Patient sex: M
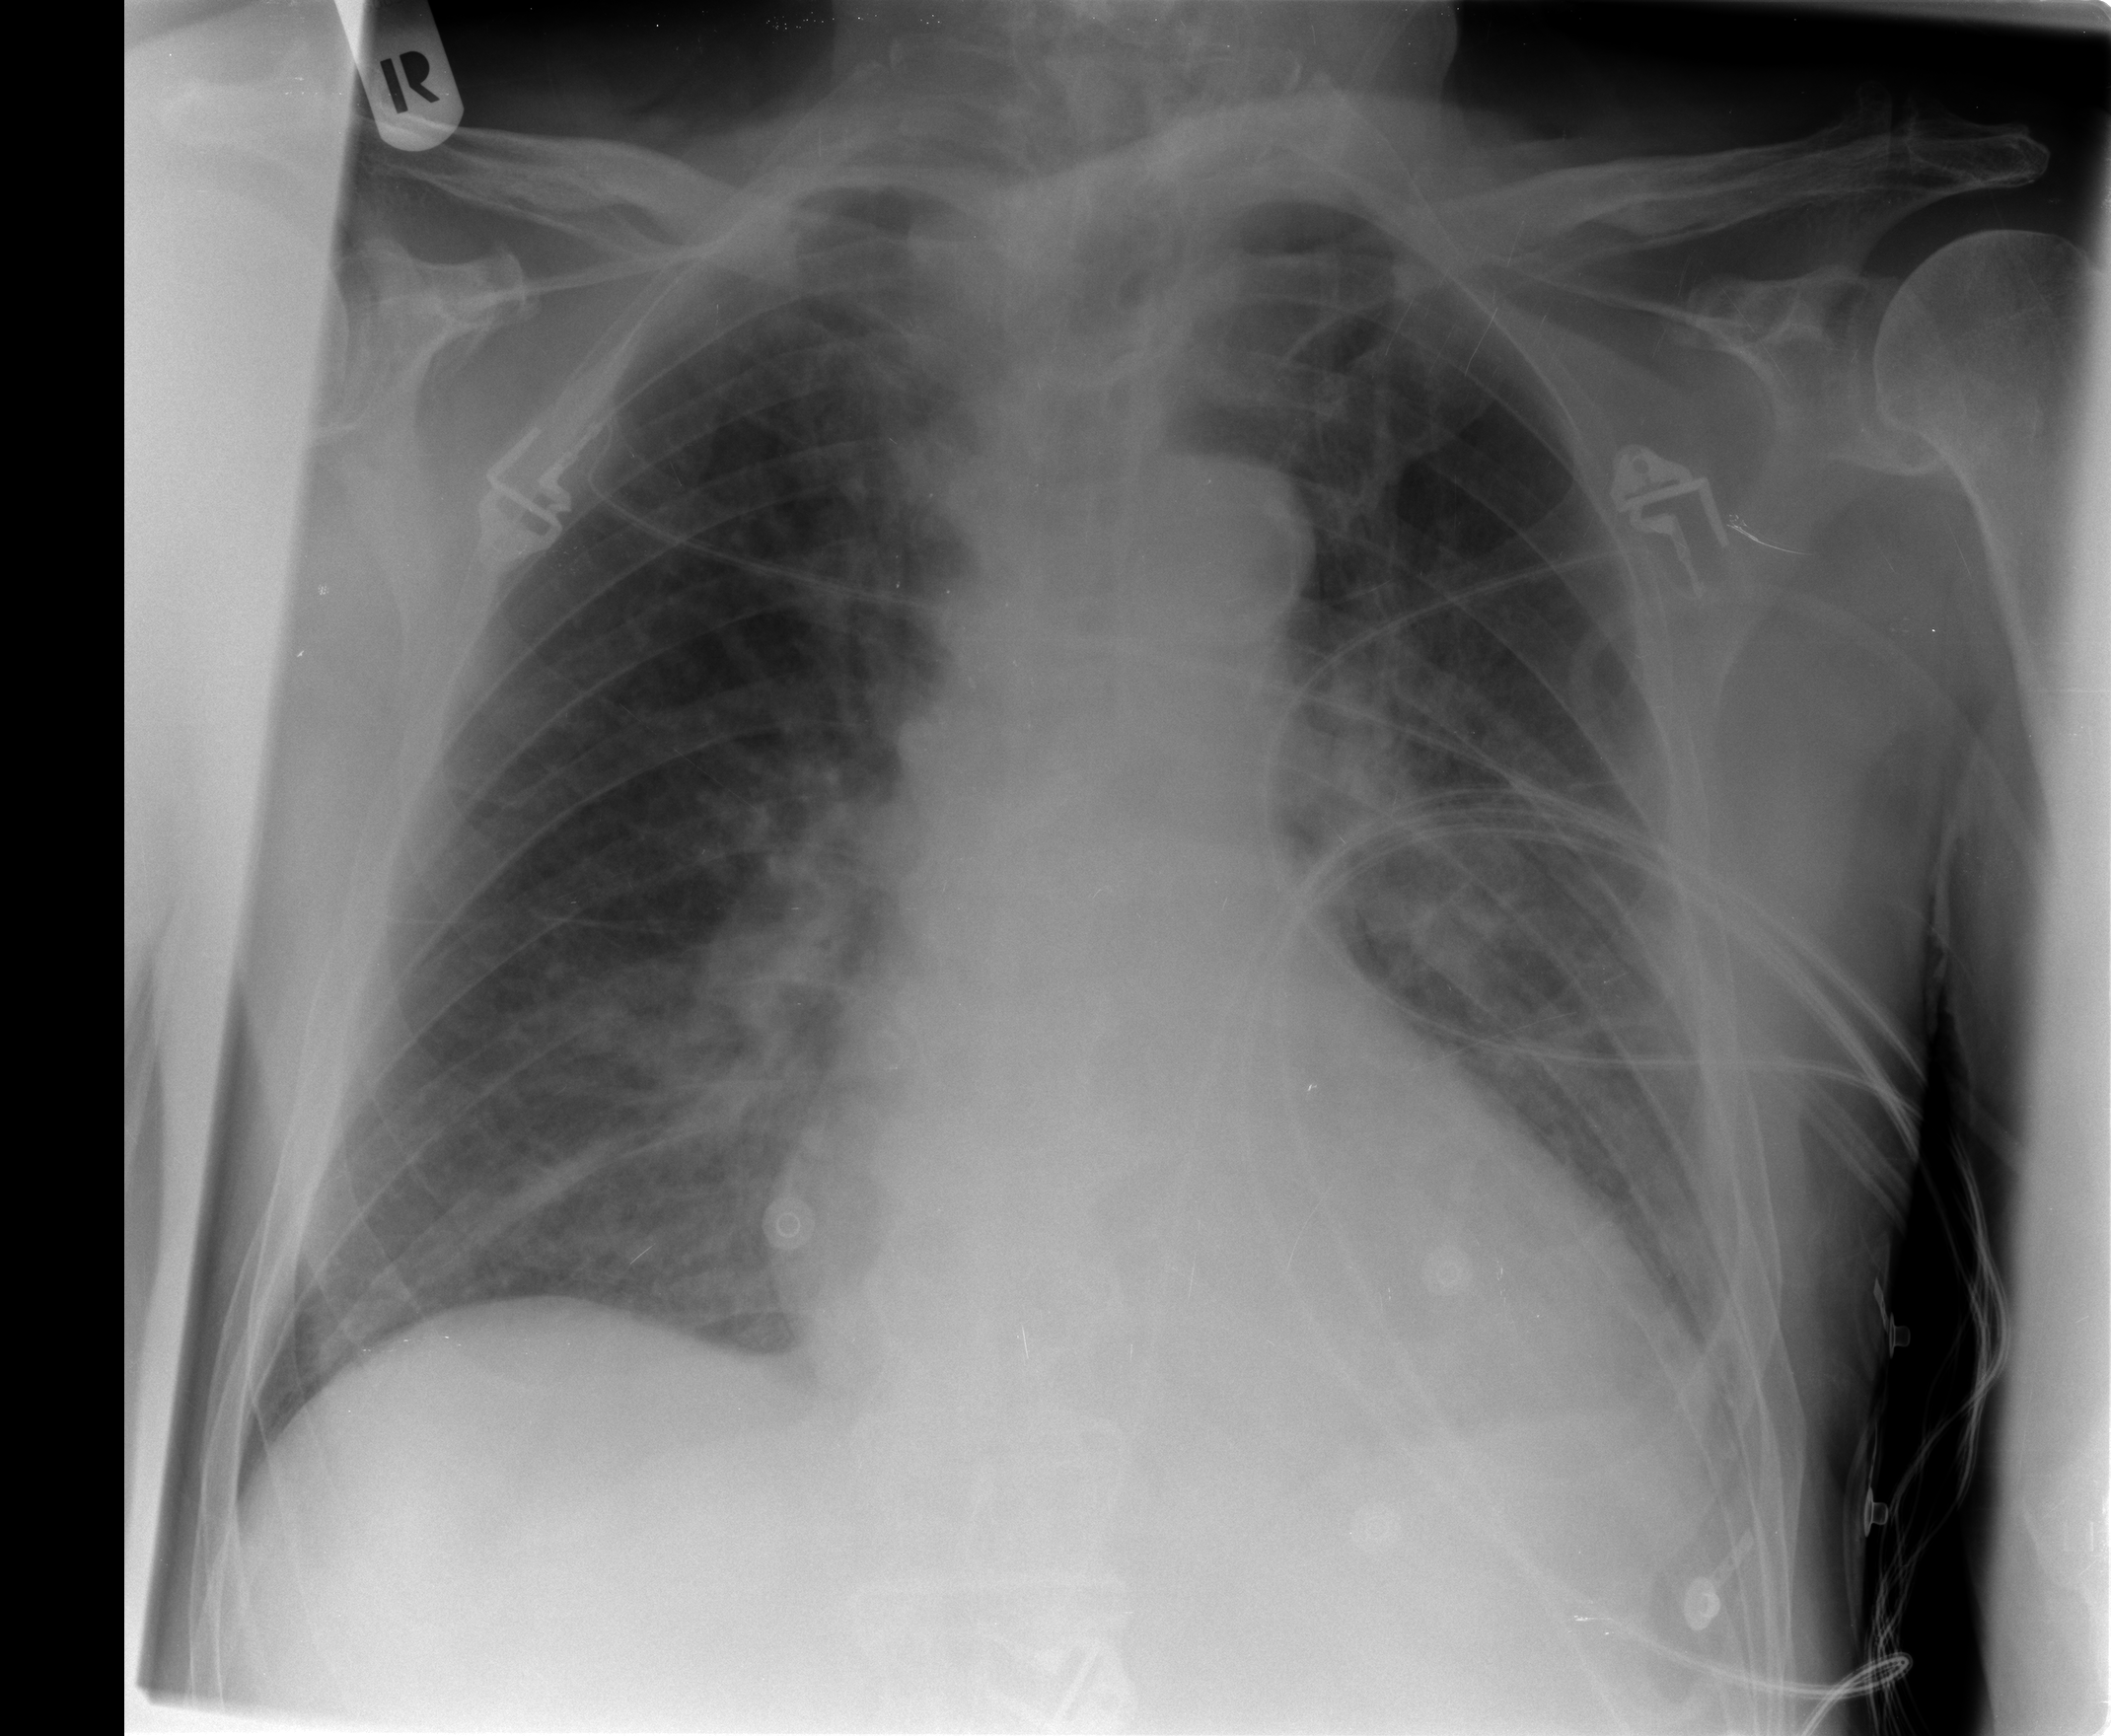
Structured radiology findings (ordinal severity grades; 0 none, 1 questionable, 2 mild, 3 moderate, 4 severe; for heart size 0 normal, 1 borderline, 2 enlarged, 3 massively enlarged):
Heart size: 2
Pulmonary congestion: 0
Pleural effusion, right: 0
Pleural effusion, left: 2
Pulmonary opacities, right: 2
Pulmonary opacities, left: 0
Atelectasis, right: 2
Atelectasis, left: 2